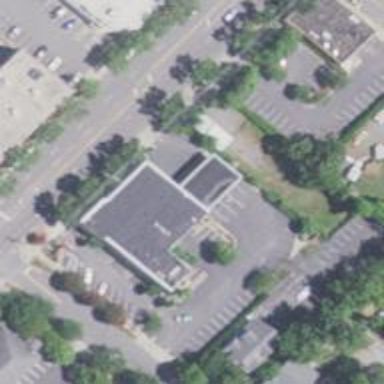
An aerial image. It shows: Commercial building housing bank.